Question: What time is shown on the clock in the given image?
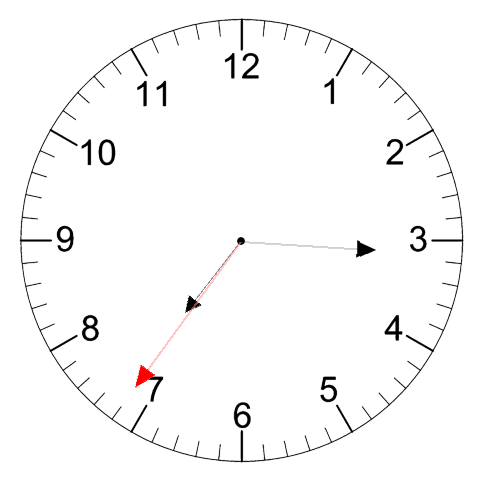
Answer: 07:15:36